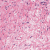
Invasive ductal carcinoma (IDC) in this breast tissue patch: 0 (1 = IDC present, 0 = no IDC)